Question: I draw a scatter chart by below codes:
'''
import matplotlib.pyplot as plt
x = [2,4,6]
y = [1,3,7]
r = [650,890,320]
clr = ['r','b','g']
bubble_id = ['C0','C1','C2']
H0 = plt.scatter(x,y,s=r,c=clr)
'''

Then I want to ''set_gid()'' to the three bubbles as ''C0', 'C1' ,'C2'' respectively. How to do that ? As 'H0' is a single object '<matplotlib.collections.PathCollection object at 0x0ADA6D30>', I don't know how to break down H0 and find the three 'bubble son' of H0 . Thanks for your tips.
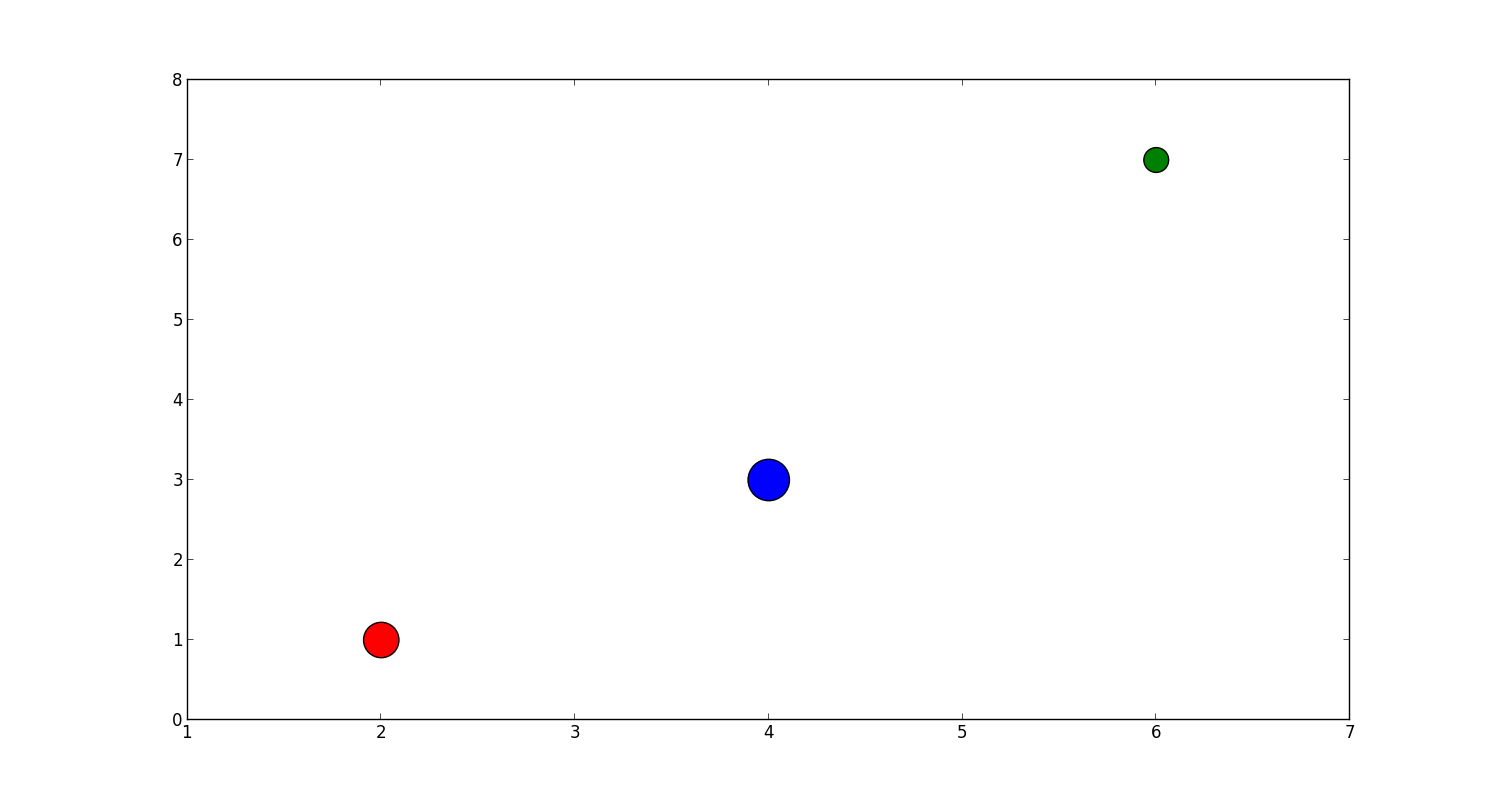
Answer: So, I know that might not be the most efficient solution, but what about looping?
'''
import matplotlib.pyplot as plt
import itertools as it
X = [2,4,6]
Y = [1,3,7]
radius = [650,890,320]
clr = ['r','b','g']
bubble_id = ['C0','C1','C2']
ax = plt.subplot(111)
for x, y, r, c, id in it.izip(X, Y, radius, clr, bubble_id):
ax.scatter(x,y,s=r,c=c, gid=id)
'''
visually gives the same plot.
In Ipython I've given a look at 'PathCollection' methods, and it looks like there is no trivial way to get out the single patches from it.
Since nowadays your are very likely using python 3 (if not you should), it is possible to use the built-in 'zip' instead of 'itertools.izip'.
Thank you @Guimoute for reviving the answer